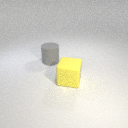
large yellow rubber cube to the right of large gray rubber cylinder